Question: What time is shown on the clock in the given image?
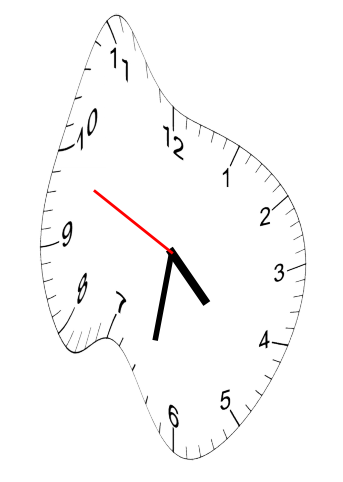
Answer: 04:31:49